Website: crate-barrel
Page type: receipt
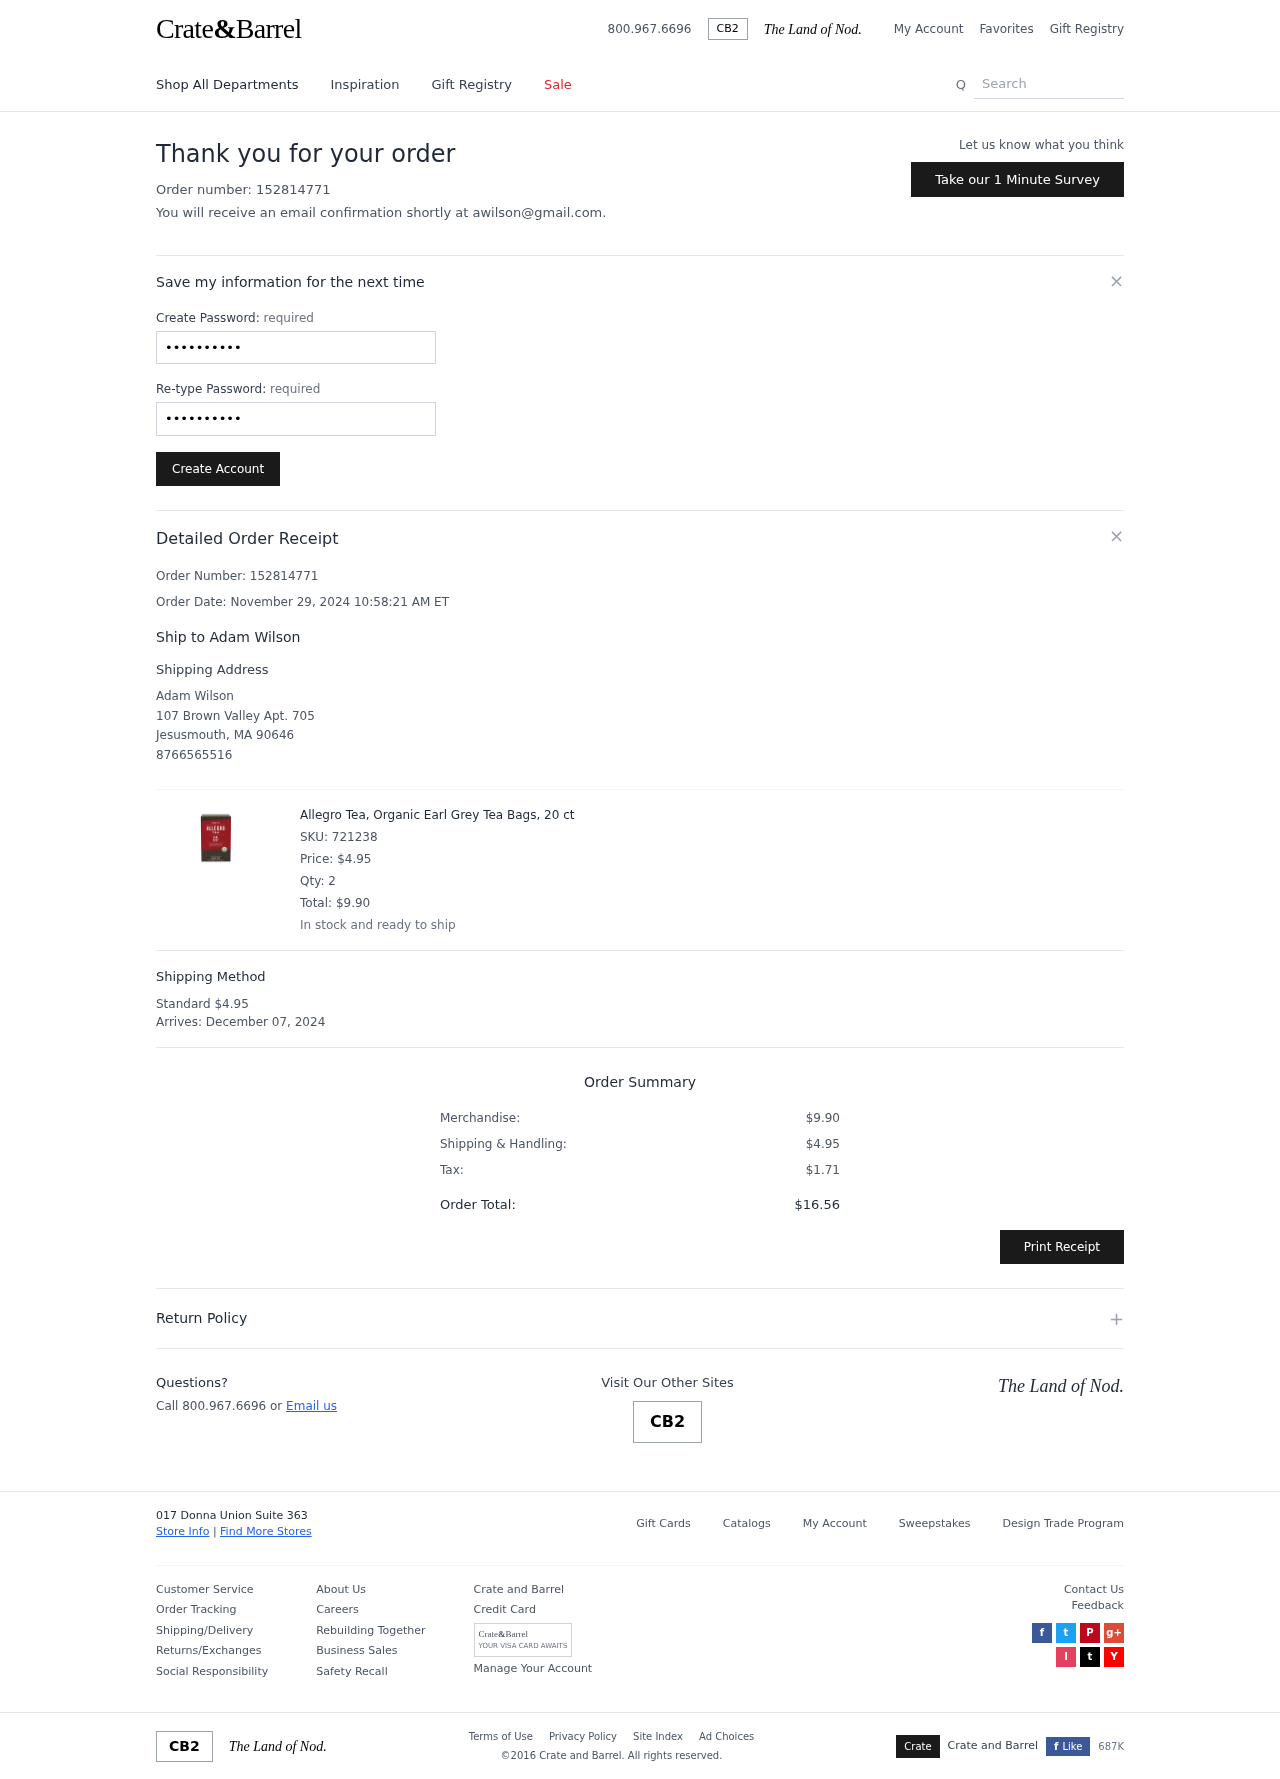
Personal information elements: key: PII_CITY
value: Jesusmouth
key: PII_EMAIL
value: awilson@gmail.com
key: PII_FULLNAME
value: Adam Wilson
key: PII_FULLNAME
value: Ship to Adam Wilson
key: PII_PHONE
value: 8766565516
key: PII_POSTCODE
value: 90646
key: PII_STATE_ABBR
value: MA
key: PII_STREET
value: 107 Brown Valley Apt. 705
Product elements: key: PRODUCT1_NAME
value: Allegro Tea, Organic Earl Grey Tea Bags, 20 ct
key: PRODUCT1_PRICE
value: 4.95
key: PRODUCT1_QUANTITY
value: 2
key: PRODUCT1_SKU
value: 721238
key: PRODUCT1_TOTAL
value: $9.90
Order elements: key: ORDER_ID
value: Order Number: 152814771
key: ORDER_ID
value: Order number: 152814771
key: ORDER_DATE
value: Order Date: November 29, 2024 10:58:21 AM ET
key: ORDER_SHIPPING_COST
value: $4.95
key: ORDER_DELIVERY_DATE
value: December 07, 2024
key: ORDER_SUBTOTAL
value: $9.90
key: ORDER_TAX
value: $1.71
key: ORDER_TOTAL
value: $16.56
Search elements: key: HEADER_SEARCH
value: Search